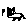
Label: cat